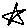
Label: star